The plot shows how the frequency content of a bearing vibration signal evolves over time (STFT spectrogram). Determine the bearing's health state. Answer with exactly one of: normal, inner_race, outer_race, ball.
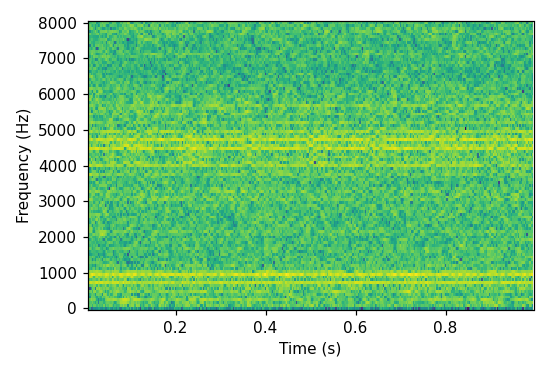
Answer: outer_race